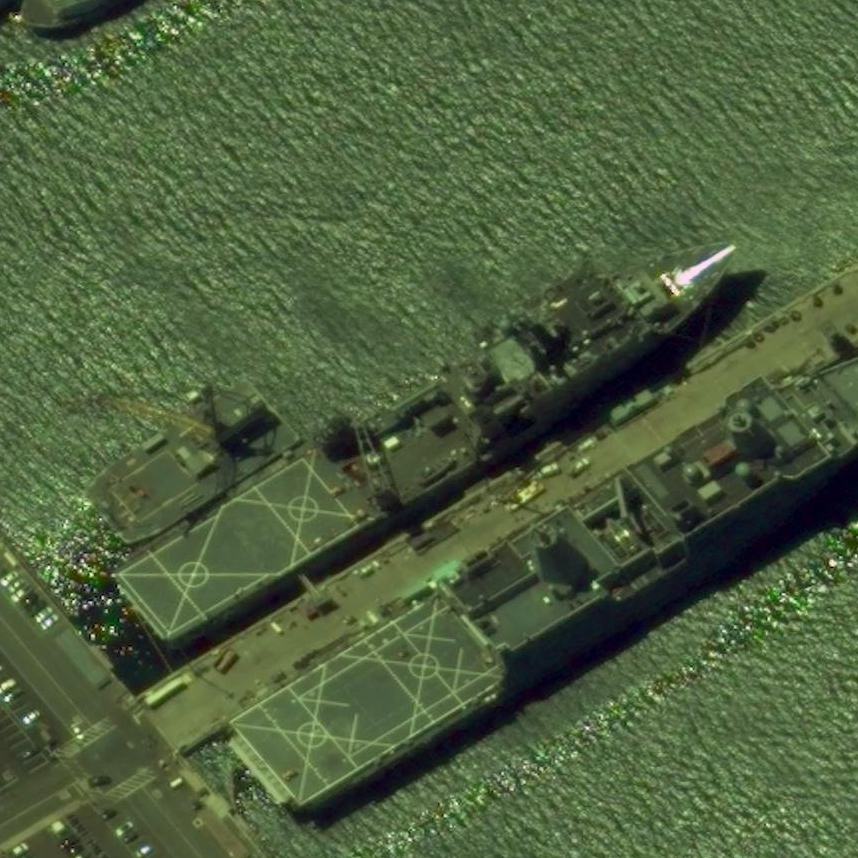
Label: combat